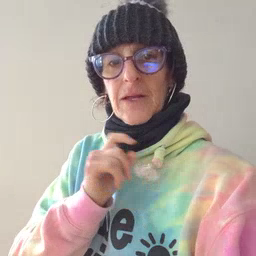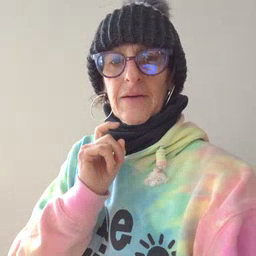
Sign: gift